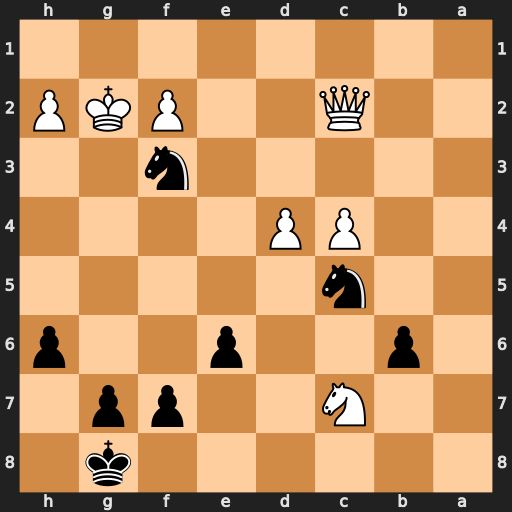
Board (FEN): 6k1/2N2pp1/1p2p2p/2n5/2PP4/5n2/2Q2PKP/8
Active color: b
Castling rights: -
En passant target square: -
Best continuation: Ne1+ Kg3 Nxc2 dxc5 bxc5